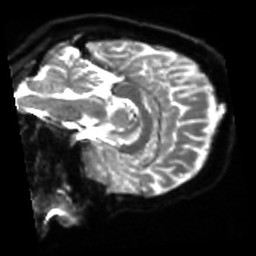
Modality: sbref
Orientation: sagittal
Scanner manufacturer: siemens
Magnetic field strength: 3 T
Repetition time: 4 s
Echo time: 0.0594 s